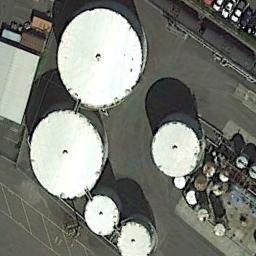
Label: storage tanks